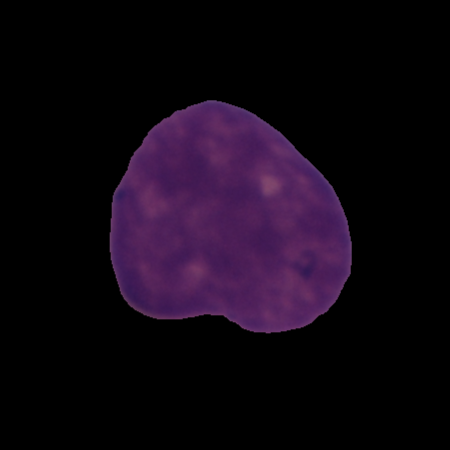
Label: cancer